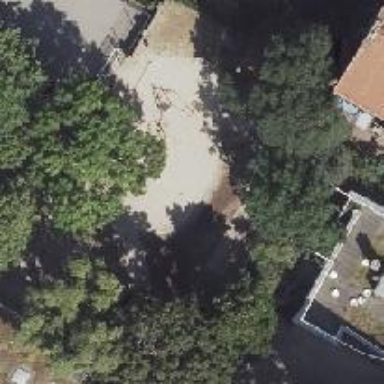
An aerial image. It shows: Playground area for leisure activities on the land.